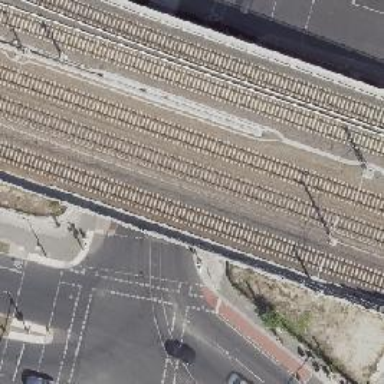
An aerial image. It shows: Road with traffic signals.